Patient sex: M
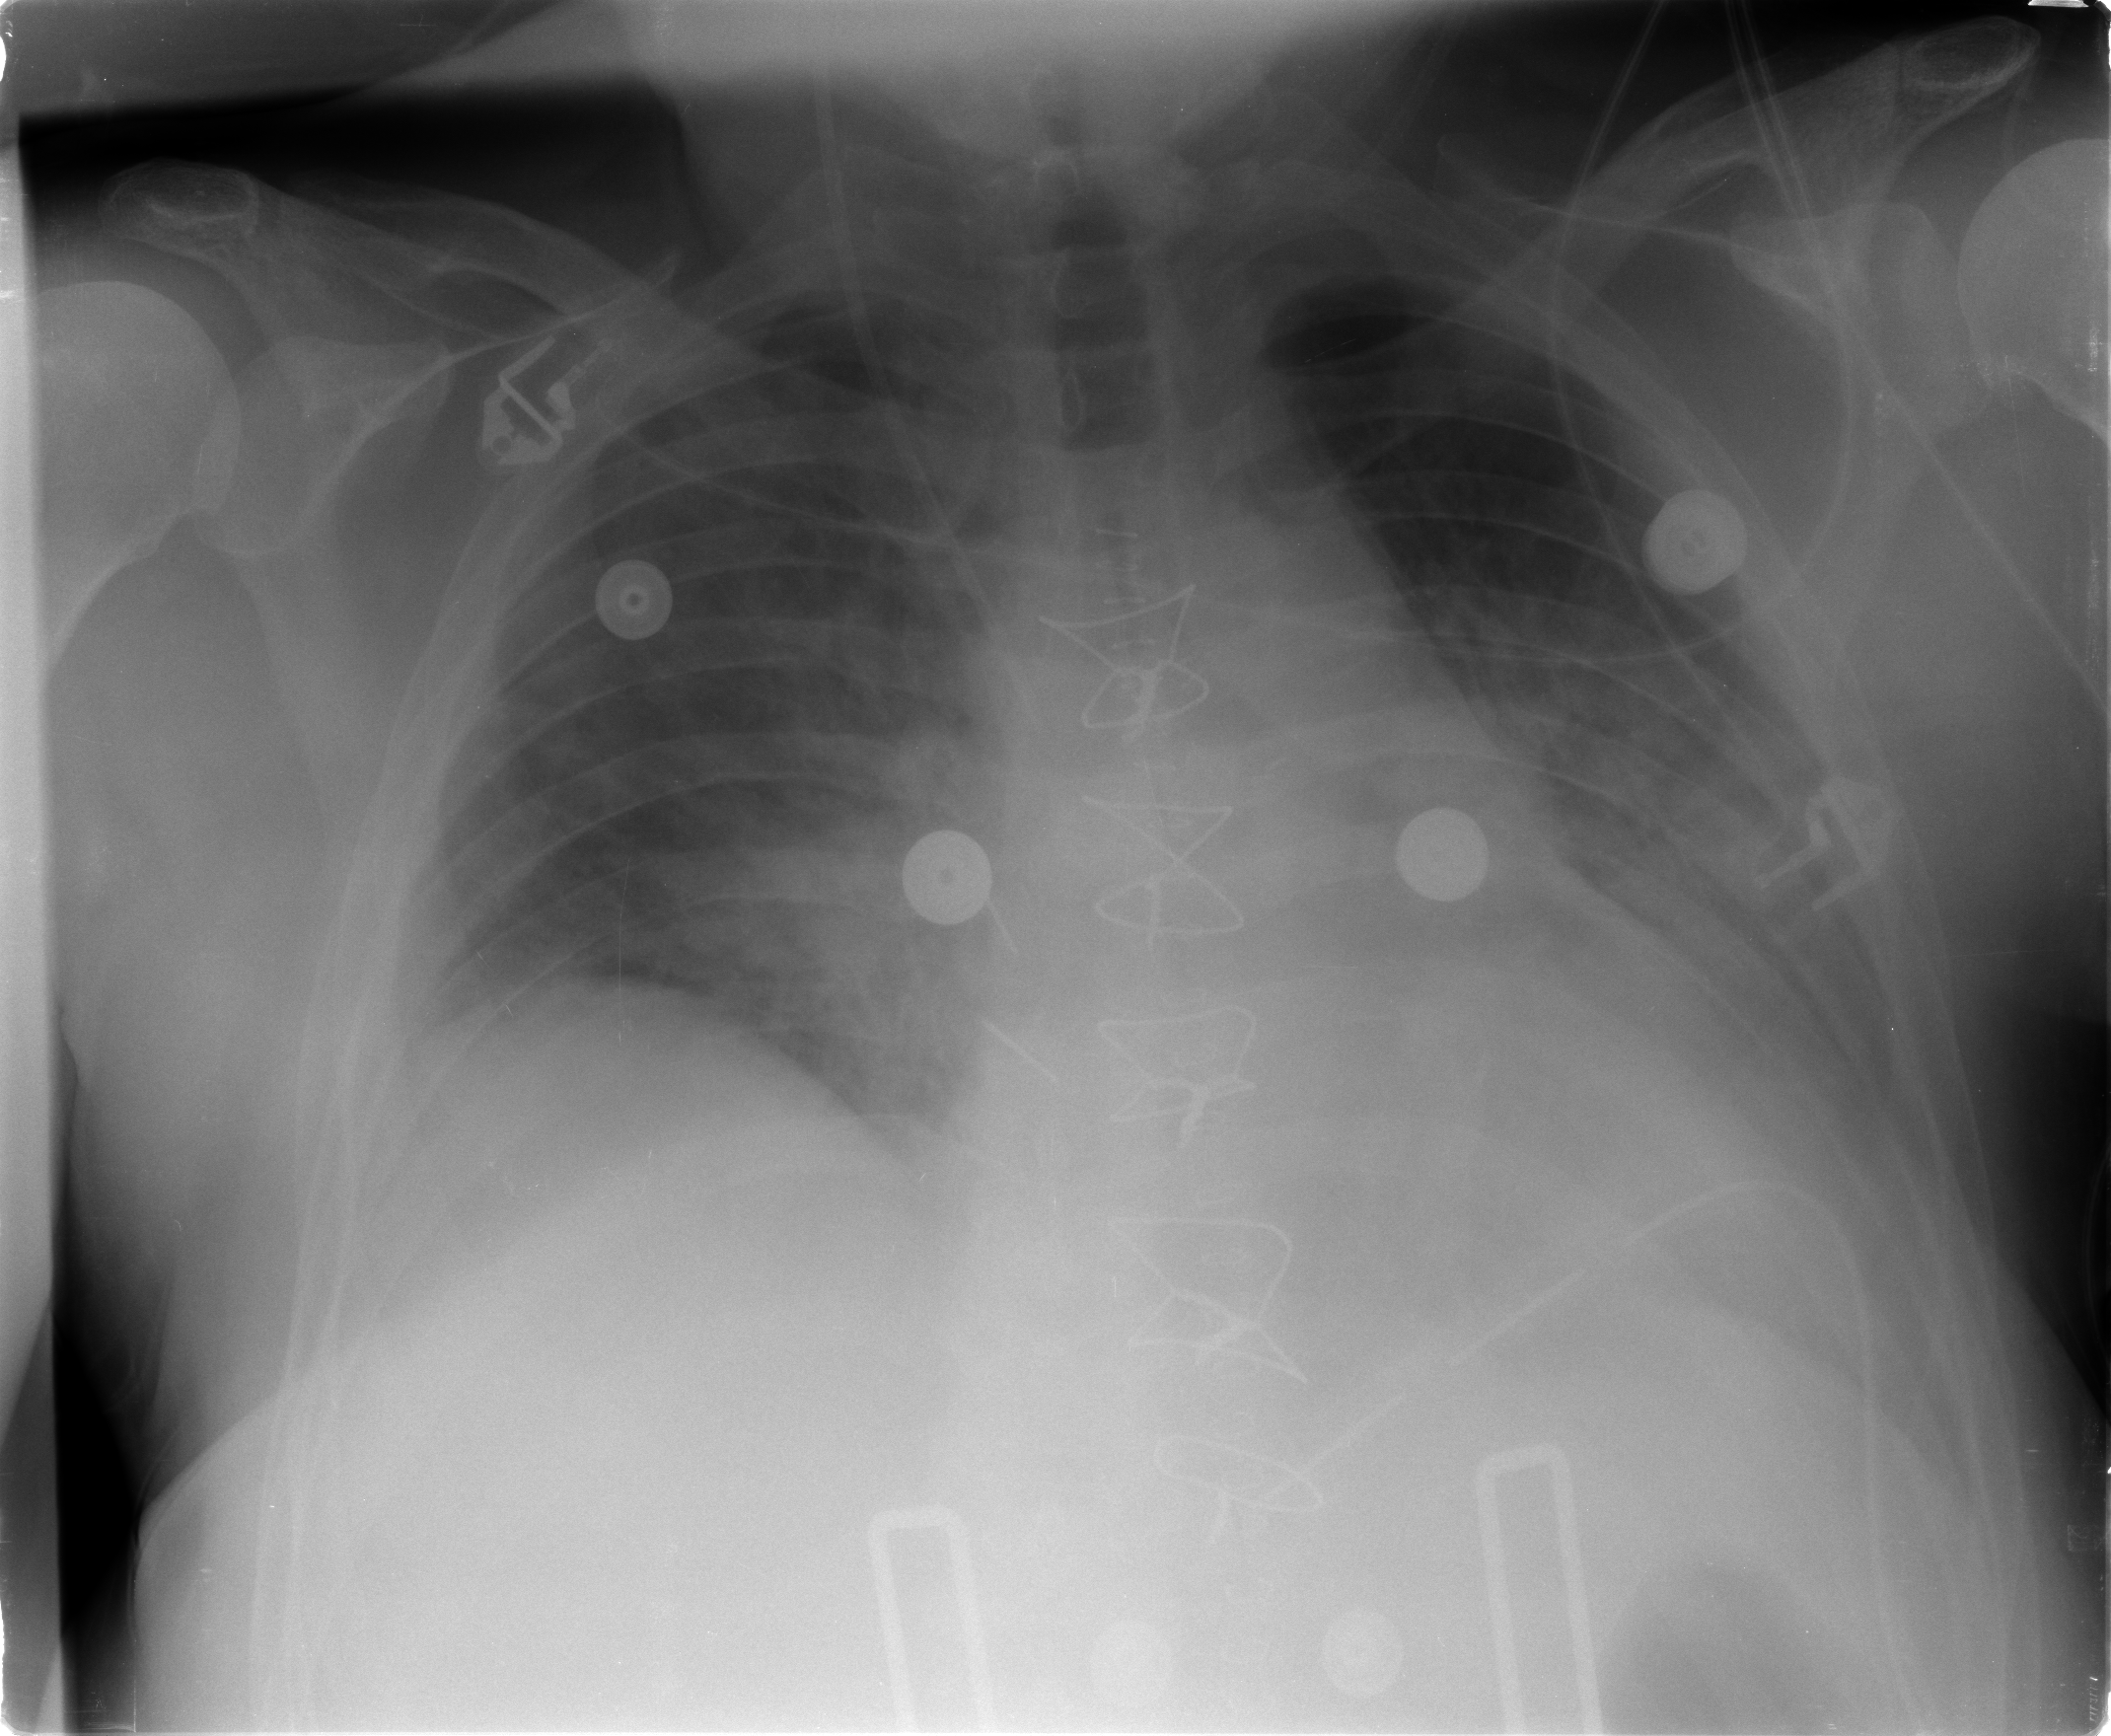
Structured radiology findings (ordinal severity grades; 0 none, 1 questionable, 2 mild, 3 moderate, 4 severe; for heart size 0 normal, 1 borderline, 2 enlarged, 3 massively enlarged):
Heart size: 2
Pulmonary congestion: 2
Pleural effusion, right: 0
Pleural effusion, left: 2
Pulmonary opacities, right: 3
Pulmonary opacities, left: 2
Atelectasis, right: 2
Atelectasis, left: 2